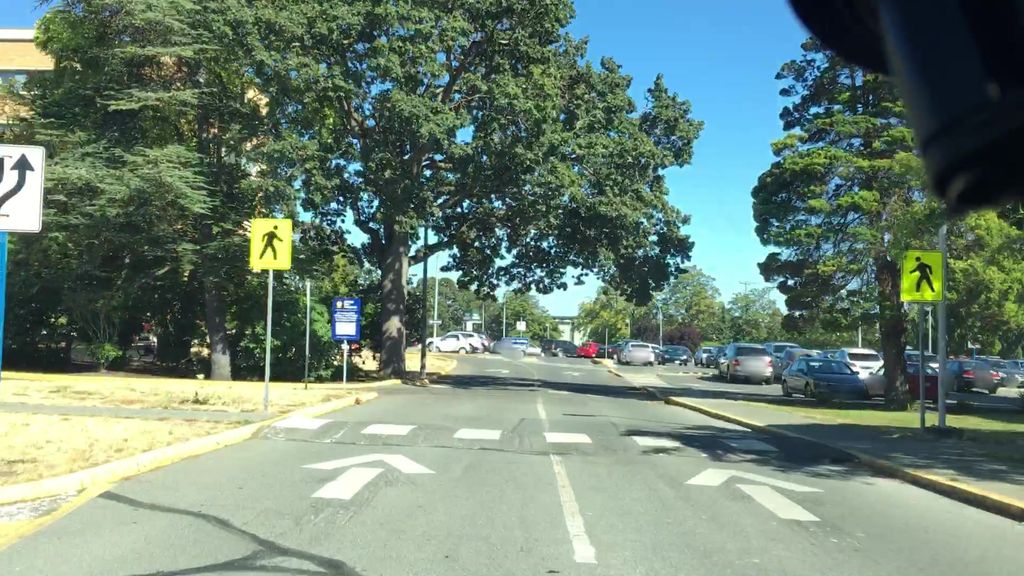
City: victoria